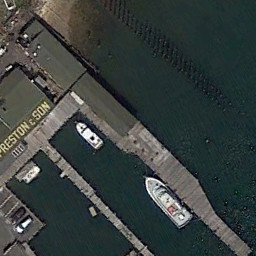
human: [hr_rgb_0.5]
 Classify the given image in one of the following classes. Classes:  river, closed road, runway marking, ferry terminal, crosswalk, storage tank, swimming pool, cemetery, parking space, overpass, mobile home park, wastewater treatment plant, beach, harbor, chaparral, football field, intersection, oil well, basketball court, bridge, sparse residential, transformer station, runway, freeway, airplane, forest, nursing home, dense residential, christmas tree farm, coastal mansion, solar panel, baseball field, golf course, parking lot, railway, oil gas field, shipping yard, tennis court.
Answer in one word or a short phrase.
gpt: ferry terminal